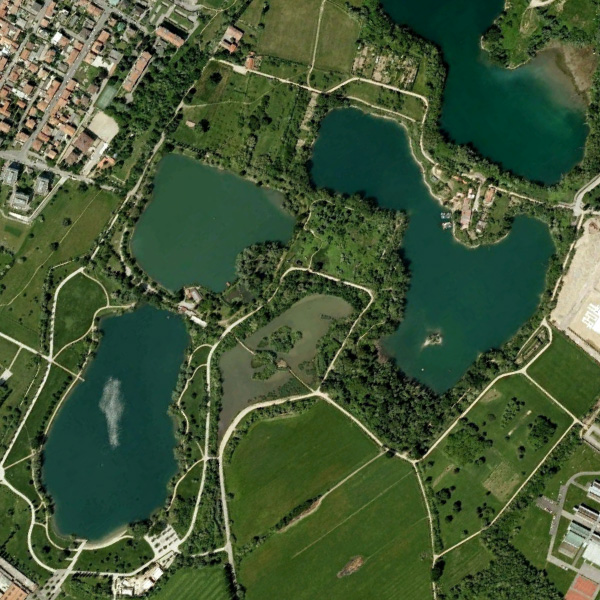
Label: Park